Field crop: tomato
Growth stage: 1
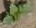
Species: solanum